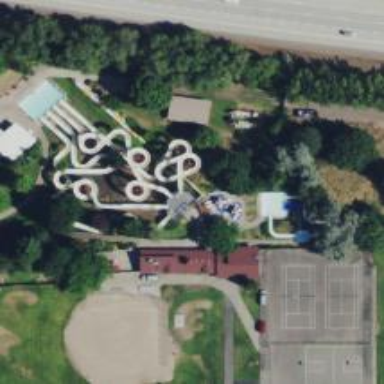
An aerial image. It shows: Bridge leading to water slide attraction.